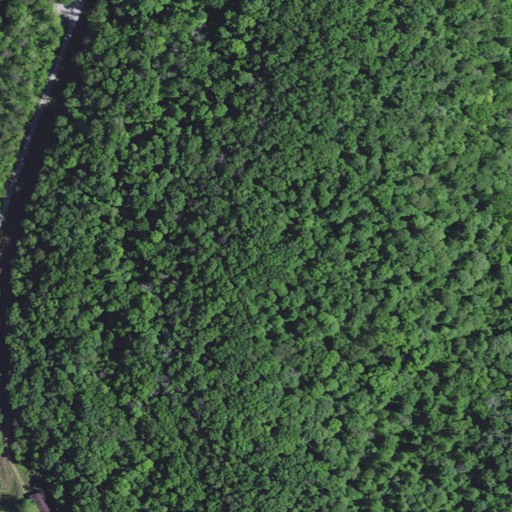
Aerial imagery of mountain in Kentucky named Cow Creek Mountain containing deciduous forest, open development, and low intensity development